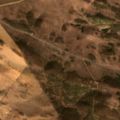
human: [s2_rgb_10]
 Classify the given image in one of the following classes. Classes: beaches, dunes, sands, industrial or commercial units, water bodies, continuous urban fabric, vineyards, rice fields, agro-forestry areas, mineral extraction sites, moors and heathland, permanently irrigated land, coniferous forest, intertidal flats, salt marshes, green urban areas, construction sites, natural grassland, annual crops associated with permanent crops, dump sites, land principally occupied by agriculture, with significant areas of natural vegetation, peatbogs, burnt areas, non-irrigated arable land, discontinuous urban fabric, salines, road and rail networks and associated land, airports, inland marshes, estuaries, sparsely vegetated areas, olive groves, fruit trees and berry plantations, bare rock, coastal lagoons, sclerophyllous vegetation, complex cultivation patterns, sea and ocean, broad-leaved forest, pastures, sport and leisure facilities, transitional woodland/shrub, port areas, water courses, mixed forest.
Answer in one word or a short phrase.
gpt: non-irrigated arable land, land principally occupied by agriculture, with significant areas of natural vegetation, sclerophyllous vegetation